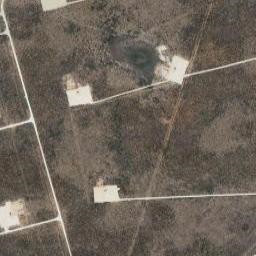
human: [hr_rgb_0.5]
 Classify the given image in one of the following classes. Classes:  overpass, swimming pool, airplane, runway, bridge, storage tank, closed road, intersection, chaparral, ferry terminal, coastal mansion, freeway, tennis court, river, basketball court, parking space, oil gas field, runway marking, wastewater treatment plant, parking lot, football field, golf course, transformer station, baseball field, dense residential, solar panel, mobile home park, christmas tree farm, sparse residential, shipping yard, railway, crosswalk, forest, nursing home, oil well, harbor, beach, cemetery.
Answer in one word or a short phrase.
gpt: oil gas field